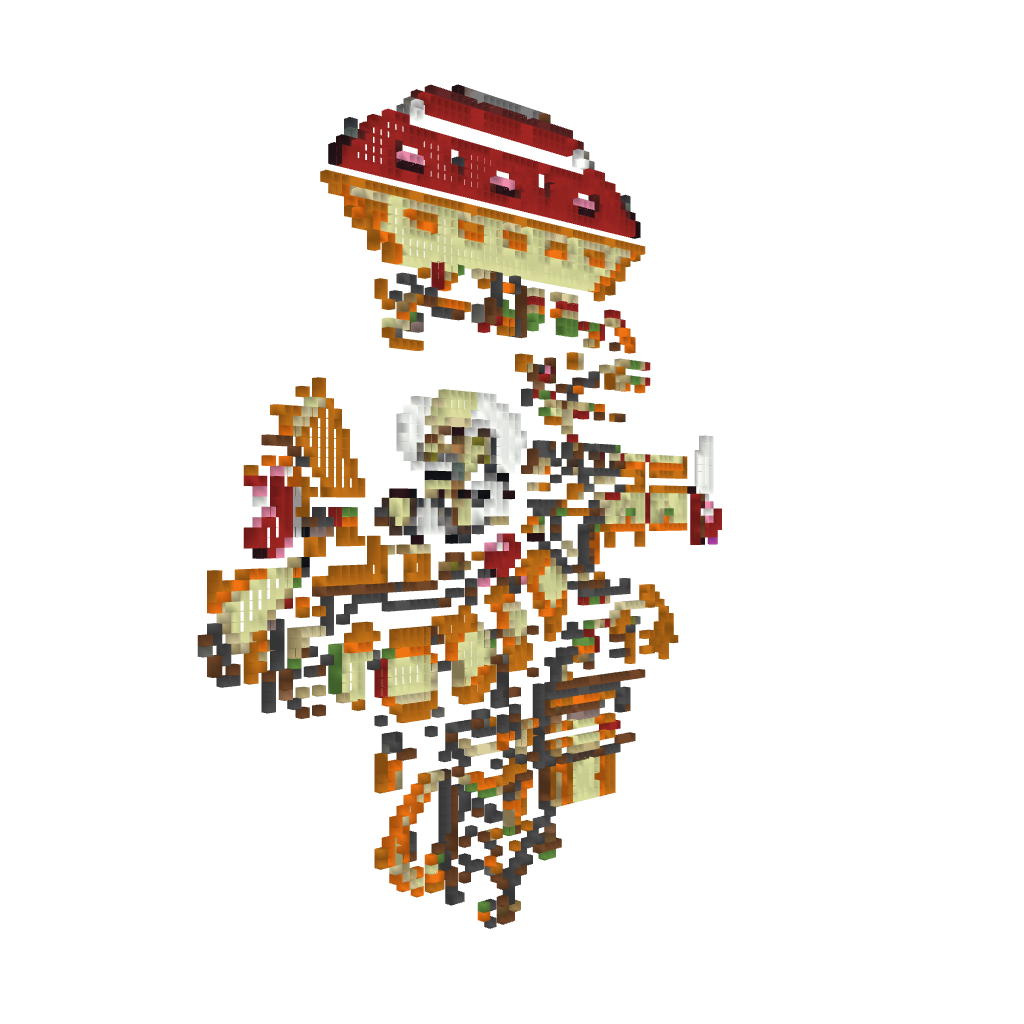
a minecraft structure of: Wily Machine #1 (ErnieCIII)